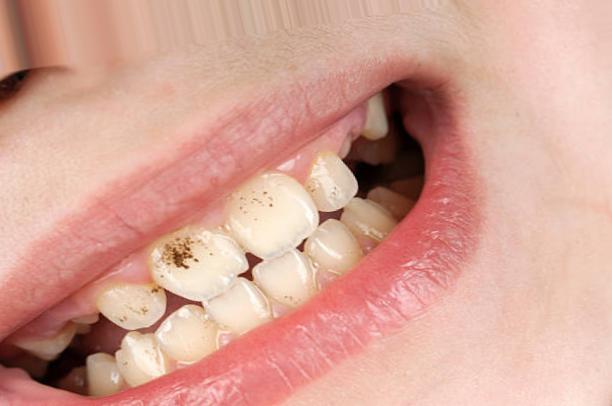
Condition: Tooth Discoloration